Question: I have a Matrix style Grid that allows to updatye some user permissions for items on a Per user basis.
It uses a Table grid and issues an AJAX request to update each setting instantly as clicked on.
I just added some 'jQuery' code to mass check and un-check all checkboxes for a User row.
The issue I have is I need to make it also make the AJAX request for all those checkboxes in a Row when the Row is mass 'checked' or 'un-checked'
I have all code below for the demo and a JSFiddle demo.
<URL>
---

---
'''
$(document).ready(function() {
// Check/Un-check All checkboxes in a User Row
$(".checkall").click(function(){
$(this).parents('tr').find(':checkbox').prop('checked', this.checked);
});
// Make AJAX Request to Update User Permission setting in Backend Database
$(".flipswitch").change(function () {
var flip = $(this).closest('td');
//alert("perm_id="+this.value+"&permissions=" + this.checked);
$.ajax({
type: 'post',
url: '<?php echo $_SERVER['PHP_SELF']; ?>',
data: "perm_id="+ this.value + "&permission=" + this.checked,
success: function() {
flip.effect("highlight", {color:"#12D812"}, 2000)
}
});
});
});
'''
---
'''
<table>
<tbody>
<tr class="table_header">
<th>&nbsp;</th>
<th align="center">https://google.com/-1</th>
<th align="center">https://google.com/-2</th>
<th align="center">https://google.com/-3</th>
<th align="center">https://google.com/-4</th>
<th align="center">https://google.com/-5</th>
</tr>
<tr>
<td><input class="checkall" type="checkbox"> user 1-1</td>
<td align="center">user 1<input checked="checked" class=
"flipswitch" name="0" type="checkbox" value="1">1</td>
<td align="center">user 1<input checked="checked" class=
"flipswitch" name="1" type="checkbox" value="2">1</td>
<td align="center">user 1<input checked="checked" class=
"flipswitch" name="2" type="checkbox" value="3">1</td>
<td align="center">user 1<input checked="checked" class=
"flipswitch" name="3" type="checkbox" value="4">1</td>
<td align="center">user 1<input checked="checked" class=
"flipswitch" name="4" type="checkbox" value="5">1</td>
</tr>
<tr>
<td><input class="checkall" type="checkbox"> user 2-2</td>
<td align="center">user 2<input checked="checked" class=
"flipswitch" name="5" type="checkbox" value="6">2</td>
<td align="center">user 2<input checked="checked" class=
"flipswitch" name="6" type="checkbox" value="7">2</td>
<td align="center">user 2<input checked="checked" class=
"flipswitch" name="7" type="checkbox" value="8">2</td>
<td align="center">user 2<input checked="checked" class=
"flipswitch" name="8" type="checkbox" value="9">2</td>
<td align="center">user 2<input checked="checked" class=
"flipswitch" name="9" type="checkbox" value="10">2</td>
</tr>
<tr>
<td><input class="checkall" type="checkbox"> user 3-3</td>
<td align="center">user 3<input checked="checked" class=
"flipswitch" name="10" type="checkbox" value="11">3</td>
<td align="center">user 3<input checked="checked" class=
"flipswitch" name="11" type="checkbox" value="12">3</td>
<td align="center">user 3<input checked="checked" class=
"flipswitch" name="12" type="checkbox" value="13">3</td>
<td align="center">user 3<input checked="checked" class=
"flipswitch" name="13" type="checkbox" value="14">3</td>
<td align="center">user 3<input checked="checked" class=
"flipswitch" name="14" type="checkbox" value="15">3</td>
</tr>
<tr>
<td><input class="checkall" type="checkbox"> user 4-4</td>
<td align="center">user 4<input checked="checked" class=
"flipswitch" name="15" type="checkbox" value="16">4</td>
<td align="center">user 4<input checked="checked" class=
"flipswitch" name="16" type="checkbox" value="17">4</td>
<td align="center">user 4<input checked="checked" class=
"flipswitch" name="17" type="checkbox" value="18">4</td>
<td align="center">user 4<input checked="checked" class=
"flipswitch" name="18" type="checkbox" value="19">4</td>
<td align="center">user 4<input checked="checked" class=
"flipswitch" name="19" type="checkbox" value="20">4</td>
</tr>
<tr>
<td><input class="checkall" type="checkbox"> user 5-5</td>
<td align="center">user 5<input checked="checked" class=
"flipswitch" name="20" type="checkbox" value="21">5</td>
<td align="center">user 5<input checked="checked" class=
"flipswitch" name="21" type="checkbox" value="22">5</td>
<td align="center">user 5<input checked="checked" class=
"flipswitch" name="22" type="checkbox" value="23">5</td>
<td align="center">user 5<input checked="checked" class=
"flipswitch" name="23" type="checkbox" value="24">5</td>
<td align="center">user 5<input checked="checked" class=
"flipswitch" name="24" type="checkbox" value="25">5</td>
</tr>
<tr>
<td><input class="checkall" type="checkbox"> user 6-6</td>
<td align="center">user 6<input checked="checked" class=
"flipswitch" name="25" type="checkbox" value="26">6</td>
<td align="center">user 6<input checked="checked" class=
"flipswitch" name="26" type="checkbox" value="27">6</td>
<td align="center">user 6<input checked="checked" class=
"flipswitch" name="27" type="checkbox" value="28">6</td>
<td align="center">user 6<input checked="checked" class=
"flipswitch" name="28" type="checkbox" value="29">6</td>
<td align="center">user 6<input checked="checked" class=
"flipswitch" name="29" type="checkbox" value="30">6</td>
</tr>
</tbody>
</table>
'''
---
'''
table { border: 1px solid #000; }
th { background-color: #CCC; }
td { border: 1px solid #CCC; }
'''
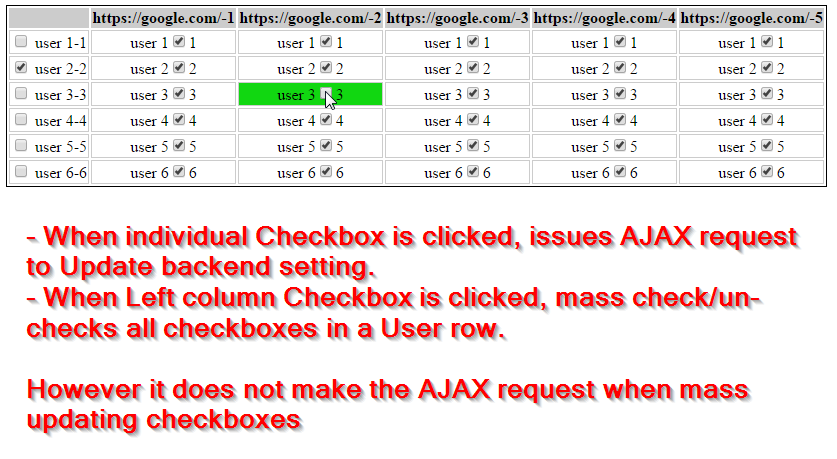
Answer: Will fire off a lot of requests all at once but first thing you could try is simply triggering 'change' event when you set the 'checked' property
'''
$(".checkall").click(function(){
$(this).parents('tr')
.find(':checkbox')
.prop('checked', this.checked)
.change();// trigger change event
});
'''